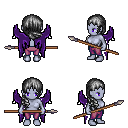
a pixel art fantasy rpg character, female body template, dark elf, purple skin, purple wings, magenta pants, gray right-swept hairstyle, spear, four views (front, back, left, right), 2x2 character sprite sheet, small pixel art, hard edges, no anti-aliasing